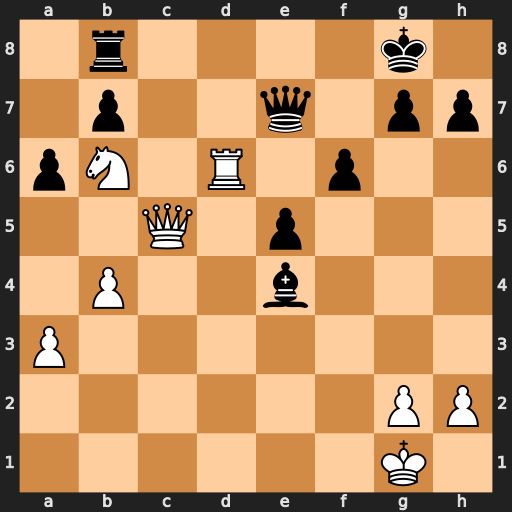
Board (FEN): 1r4k1/1p2q1pp/pN1R1p2/2Q1p3/1P2b3/P7/6PP/6K1
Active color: w
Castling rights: -
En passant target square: -
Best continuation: Qc4+ Qf7 Qxe4